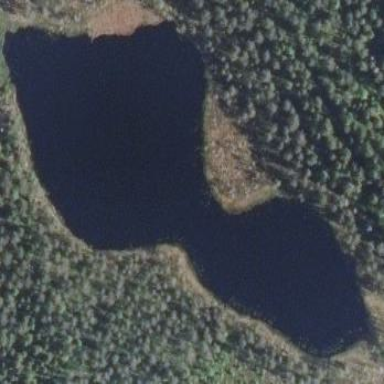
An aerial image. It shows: Serene lake.